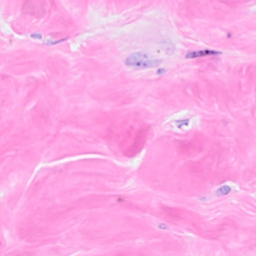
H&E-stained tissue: Breast